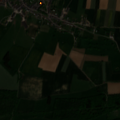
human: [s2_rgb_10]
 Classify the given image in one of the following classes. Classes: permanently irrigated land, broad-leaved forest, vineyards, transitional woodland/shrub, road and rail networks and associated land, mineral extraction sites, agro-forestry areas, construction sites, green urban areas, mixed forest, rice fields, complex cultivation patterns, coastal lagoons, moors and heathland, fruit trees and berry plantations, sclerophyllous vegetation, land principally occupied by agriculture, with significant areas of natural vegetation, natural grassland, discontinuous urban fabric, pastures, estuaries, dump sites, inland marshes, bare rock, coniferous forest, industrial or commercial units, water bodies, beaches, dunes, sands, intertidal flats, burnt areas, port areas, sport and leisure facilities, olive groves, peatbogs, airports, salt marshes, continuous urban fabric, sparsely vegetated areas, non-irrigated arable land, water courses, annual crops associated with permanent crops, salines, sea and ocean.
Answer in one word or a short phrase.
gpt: discontinuous urban fabric, non-irrigated arable land, pastures, complex cultivation patterns, broad-leaved forest